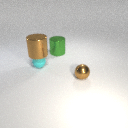
large brown metal cylinder above small cyan rubber sphere